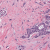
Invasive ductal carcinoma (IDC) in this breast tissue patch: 1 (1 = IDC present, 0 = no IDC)